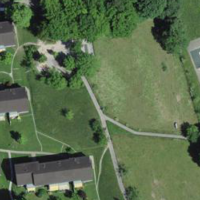
EUNIS habitat code: 55
Species observed at this site:
Juglans regia